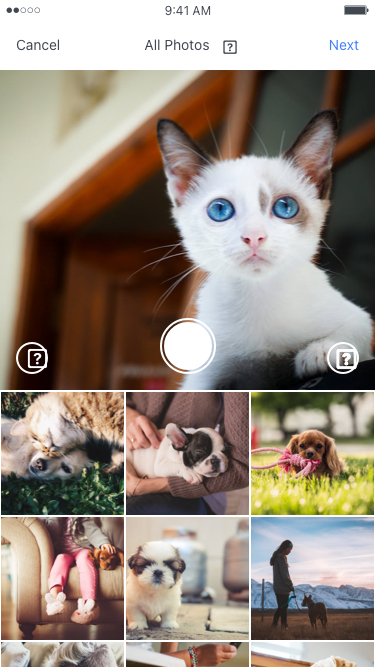
Text in this UI design:
library
photos
video
Camera Roll
Next